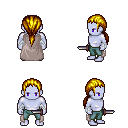
a pixel art fantasy rpg character, male body template, dark elf, purple skin, gray cape, teal pants, blonde ponytail hairstyle, white cloth bandages, dagger, four views (front, back, left, right), 2x2 character sprite sheet, small pixel art, hard edges, no anti-aliasing